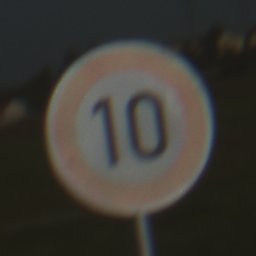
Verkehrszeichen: Geschwindigkeit10
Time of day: MorningAfternoon
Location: Outdoor (Nature)
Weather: Clear
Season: NotSpecified
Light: Natural